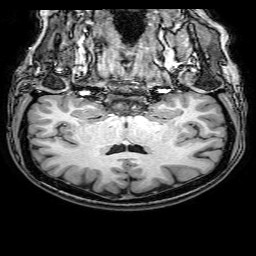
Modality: T1w
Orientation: sagittal
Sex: female
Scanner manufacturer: philips
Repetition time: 0.008116 s
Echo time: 0.00371 s